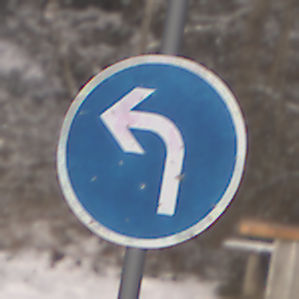
Verkehrszeichen: VorgeschriebeneFahrtrichtungLinks
Umgebung: Outdoor, Nature
Tageszeit: MorningAfternoon
Wetter: PartlyCloudy
Licht: Natural
Jahreszeit: Winter
Kontrast: HighContrast